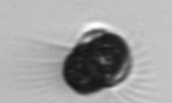
Label: Mesodinium